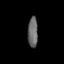
Tissue: lung
Cell type: Epithelial cells
Senescence score: 0.1708
Nuclear area (px): 306
Mean DAPI intensity: 100.67